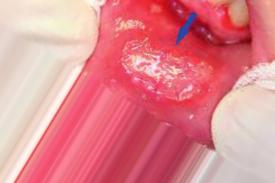
Condition: Mouth Ulcer